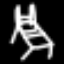
Label: bed